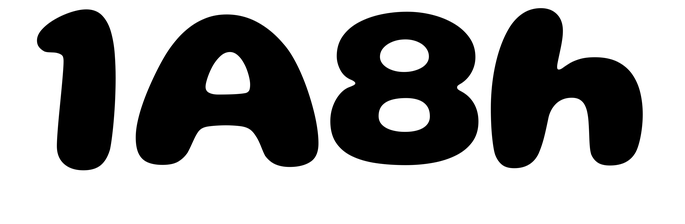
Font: Gluten_Bold